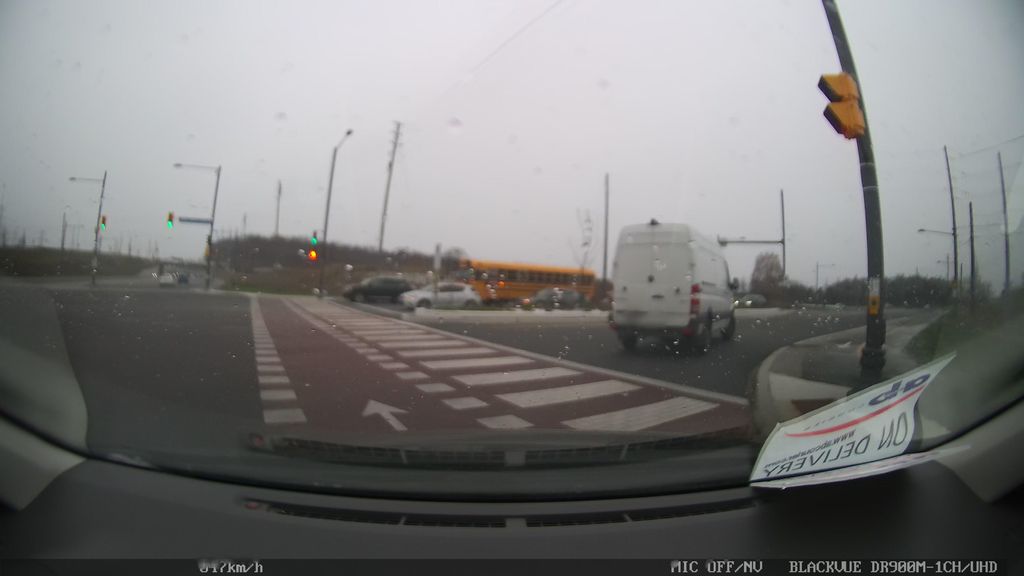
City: toronto